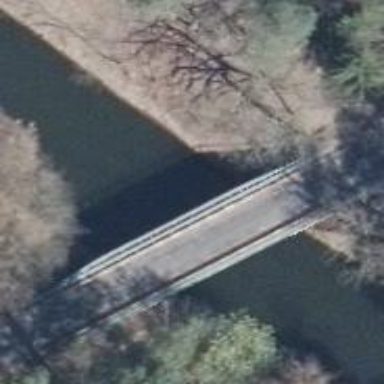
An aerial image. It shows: There is bridge in the image.